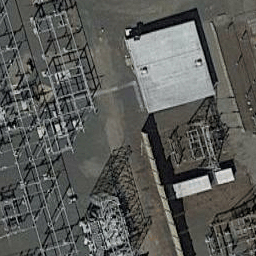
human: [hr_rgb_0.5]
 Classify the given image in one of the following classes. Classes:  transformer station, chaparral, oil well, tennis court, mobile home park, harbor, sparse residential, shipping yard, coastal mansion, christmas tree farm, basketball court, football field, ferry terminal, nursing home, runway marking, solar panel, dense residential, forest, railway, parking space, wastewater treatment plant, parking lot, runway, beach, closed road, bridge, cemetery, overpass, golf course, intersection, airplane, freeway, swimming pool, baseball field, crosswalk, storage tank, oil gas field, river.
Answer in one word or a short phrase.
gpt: transformer station